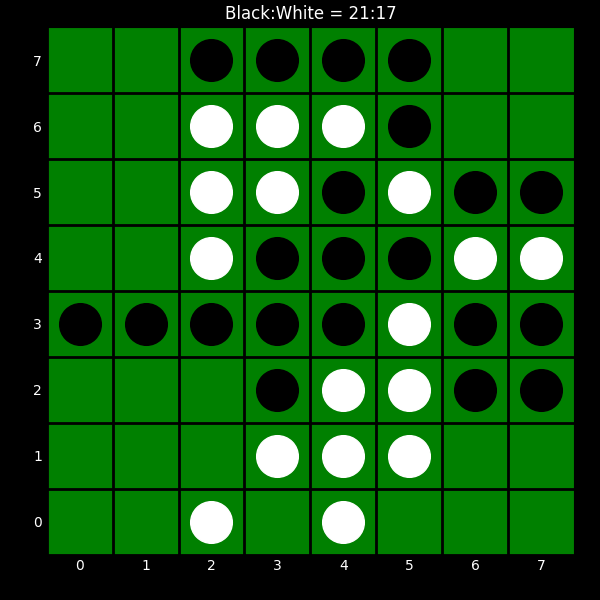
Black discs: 21
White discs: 17